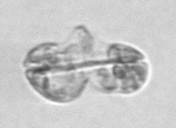
Label: Karenia